Question: I'm trying to find a way to translate the headers of the rails date_field.
'''
<%= form_for @foo do |f| %>
<%= f.date_field :startdate %>
<% end %>
'''

I allready have my swedish locale and it works when outputting things in the view (eg: I18n.localize(@startdate, format: "%a %e %b")), but I can't find anywhere how to translate the date helper.
I'm on Rails 4.
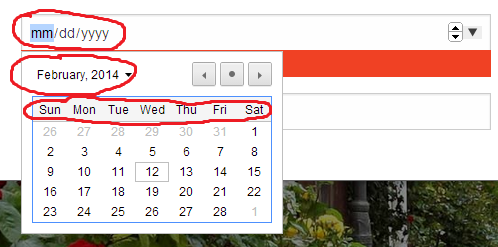
Answer: The format is handled by the browsers because 'f.date_field' generates an HTML5 '<input type="date" ... >' tag, and according to <URL>, the browsers do not yet support custom formats.